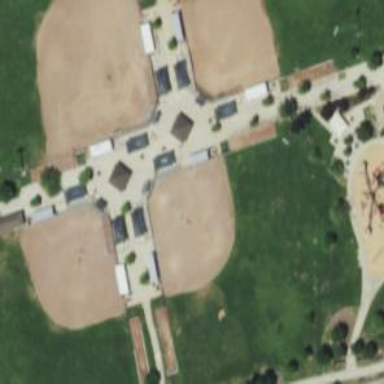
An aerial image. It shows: Baseball pitch for leisure land activities.